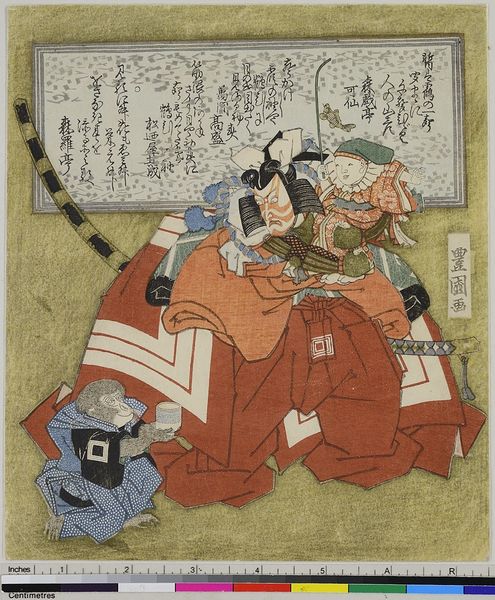
Titel: Der Schauspieler Ichikawa Danjuro VII in Shibaraku
Künstler: Utagawa Toyokuni II
Standort: Hamburg
Institution: Museum für Kunst und Gewerbe Hamburg
Schlagwörter: affe, holzschnitt, druckgraphik, druckgrafik, zeit, schauspieler, farbholzschnitt, schauspielerin, affen, kabuki, edo, reproduktionen, druckerzeugnisse